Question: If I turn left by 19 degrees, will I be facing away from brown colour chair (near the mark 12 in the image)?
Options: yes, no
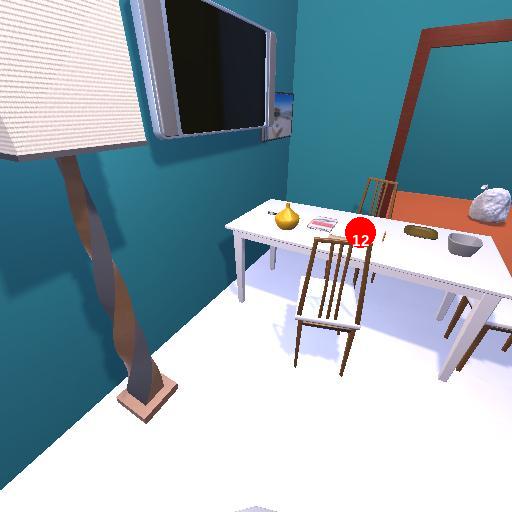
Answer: yes